Question: What is the reading of the measurement in the image?
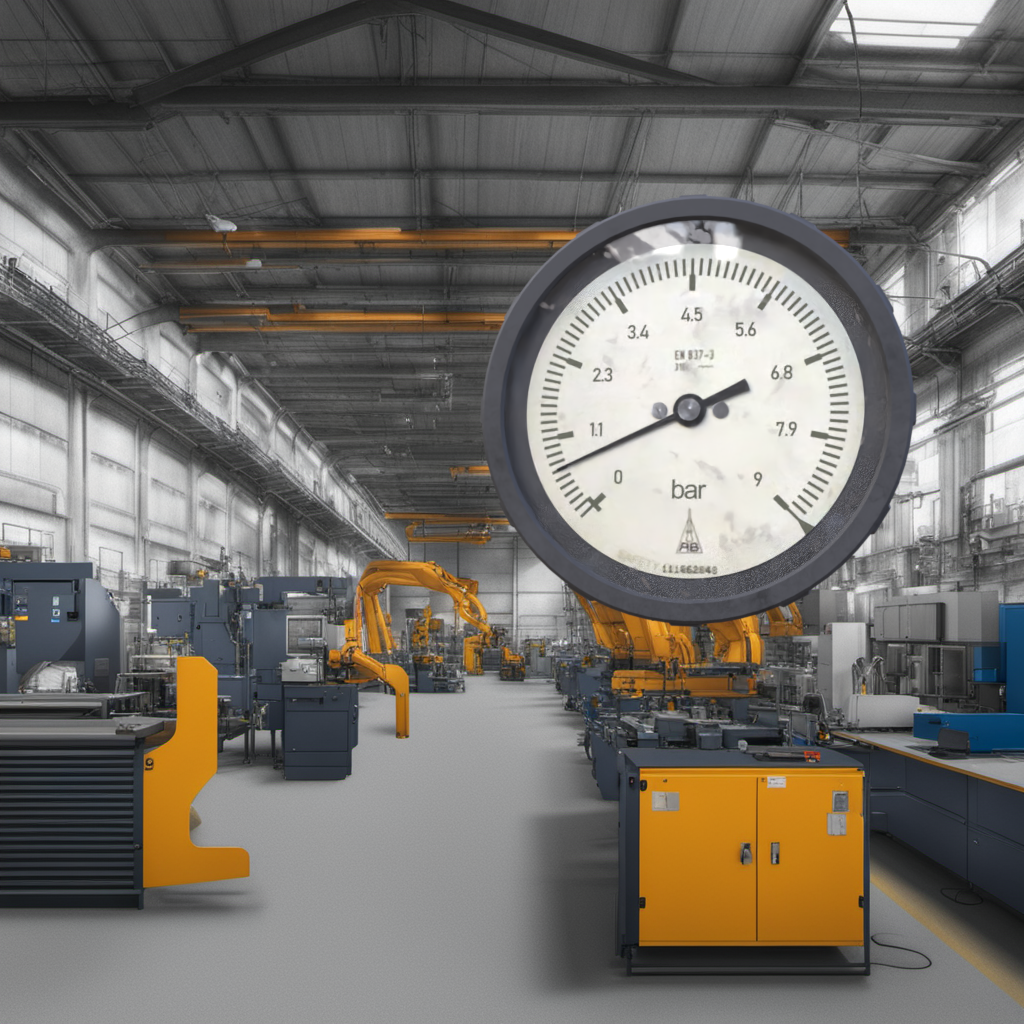
Answer: The result is 0.72
Question: What is the range of this measurement?
Answer: The range is from 0 to 9
Question: What is the minimum and maximum reading range of the measurement in the image?
Answer: The minimum value is 0 and the maximum value is 9